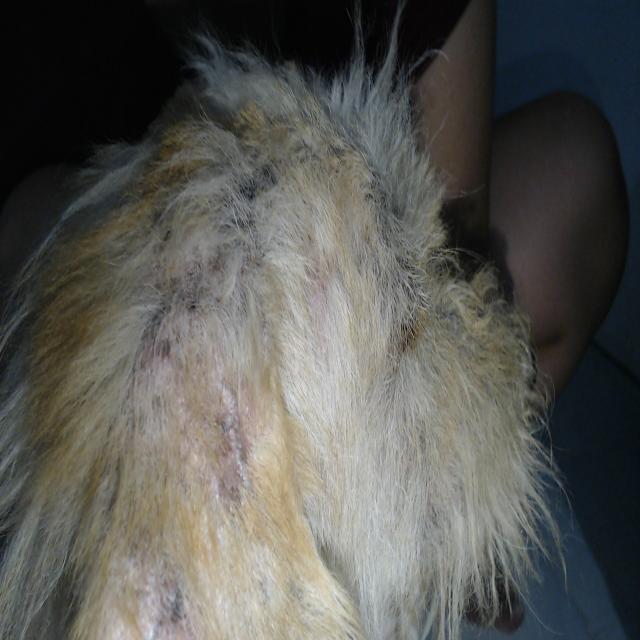
Canine demodicosis (Demodex mange) — caused by Demodex canis mites. Presents with alopecia, follicular papules, pustules, and comedones. Often localized on face and forelimbs.